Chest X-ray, PA view. Patient: 25 years old, sex M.
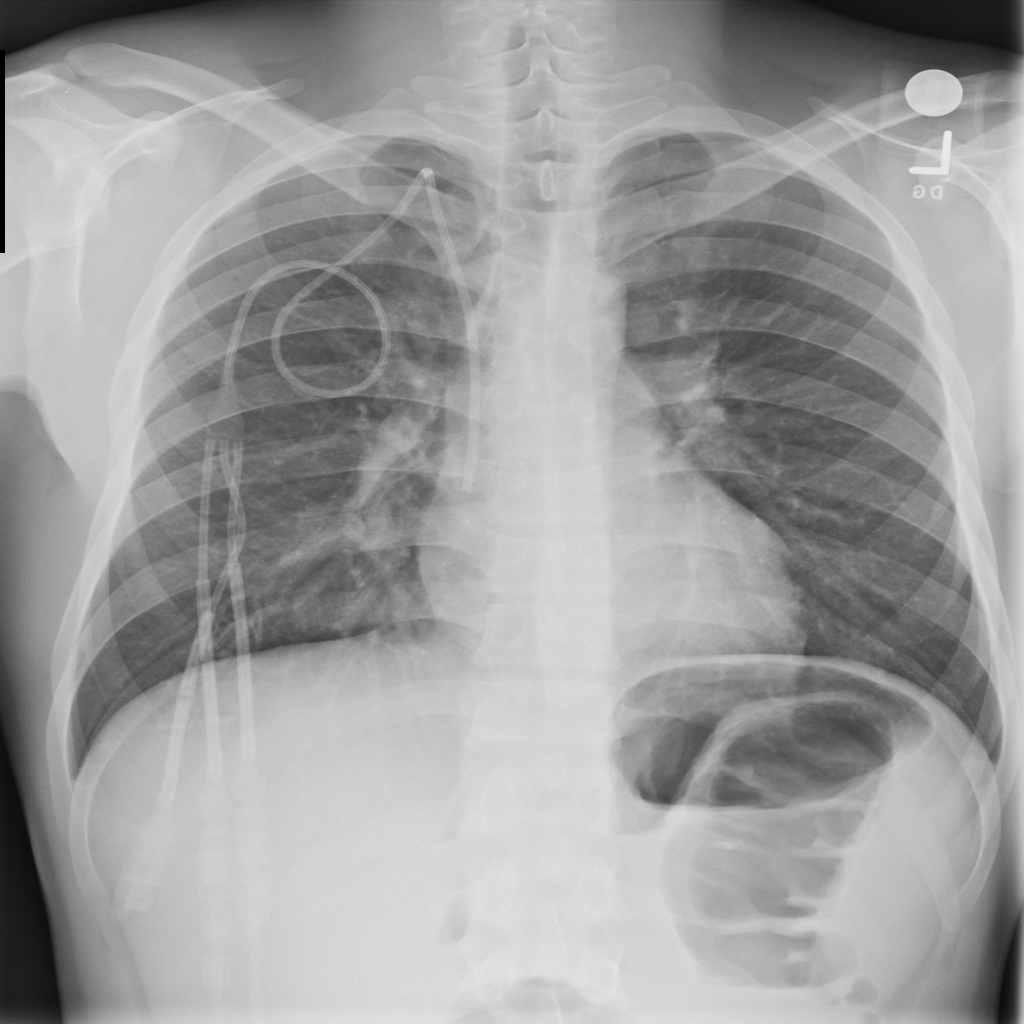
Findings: No Finding